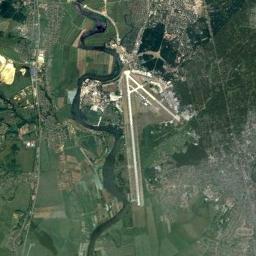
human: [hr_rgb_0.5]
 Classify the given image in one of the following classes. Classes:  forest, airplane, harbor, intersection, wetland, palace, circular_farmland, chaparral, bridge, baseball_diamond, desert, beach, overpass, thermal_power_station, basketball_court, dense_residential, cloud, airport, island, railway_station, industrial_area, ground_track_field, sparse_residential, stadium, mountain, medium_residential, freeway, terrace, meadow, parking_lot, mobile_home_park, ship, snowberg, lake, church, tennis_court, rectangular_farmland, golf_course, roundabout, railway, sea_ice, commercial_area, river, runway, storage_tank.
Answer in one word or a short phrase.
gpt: airport